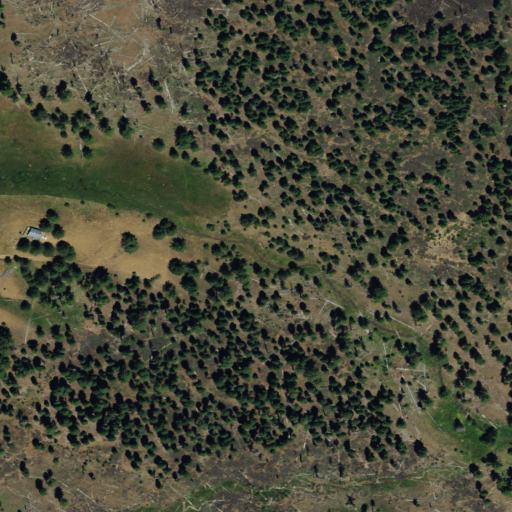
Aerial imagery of valley in California named Wilcox Valley containing evergreen forest, shrub, woody wetlands, and herbaceous wetlands